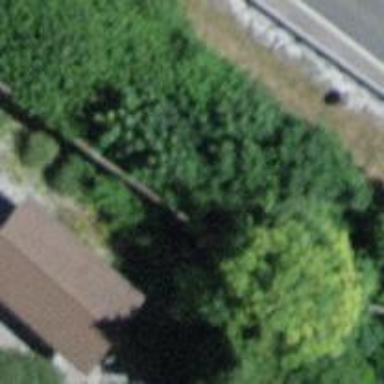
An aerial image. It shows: Shed.